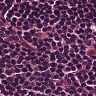
Metastatic tissue present: no